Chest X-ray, PA view. Patient: 47 years old, sex M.
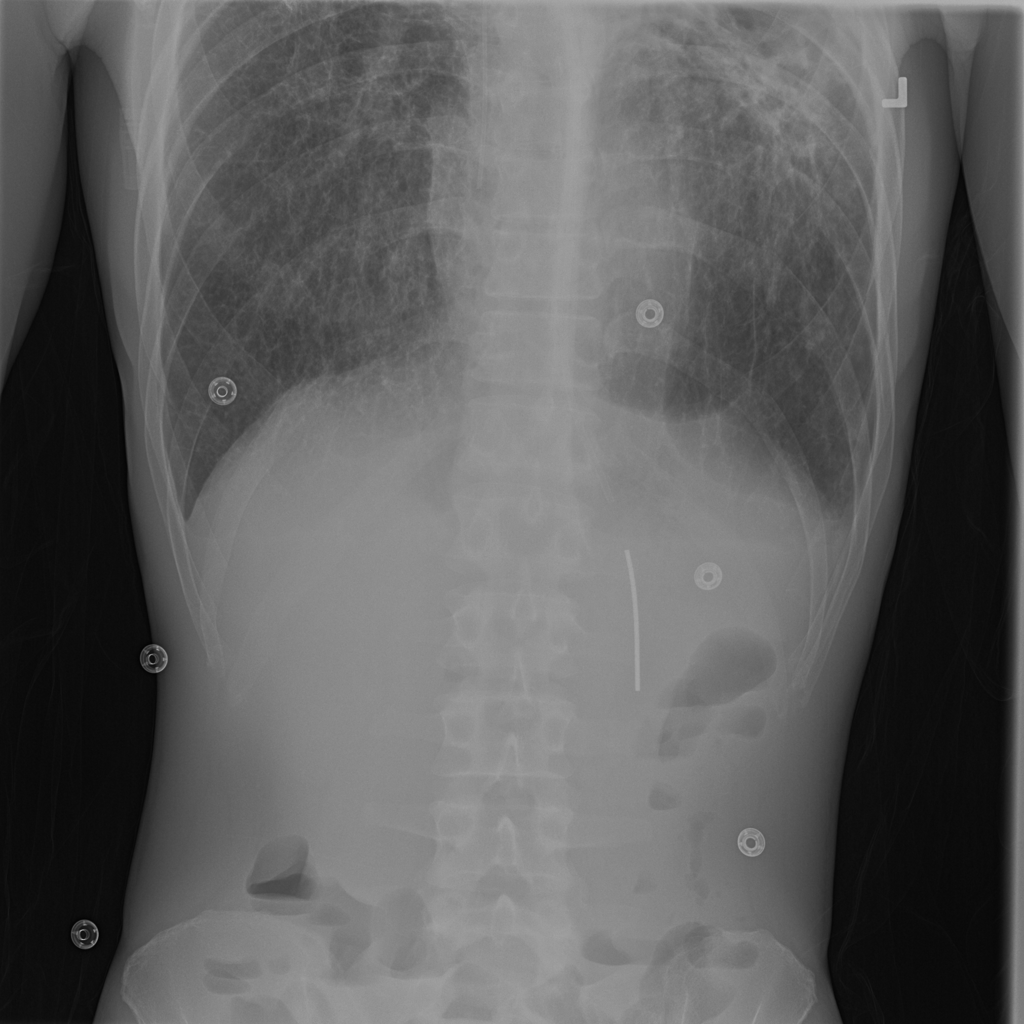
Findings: No Finding